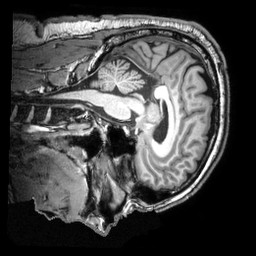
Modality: T1w
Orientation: sagittal
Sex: male
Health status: ill
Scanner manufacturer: philips
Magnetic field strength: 3 T
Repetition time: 0.00819 s
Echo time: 0.00376 s